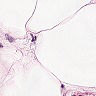
Metastatic tissue present: no